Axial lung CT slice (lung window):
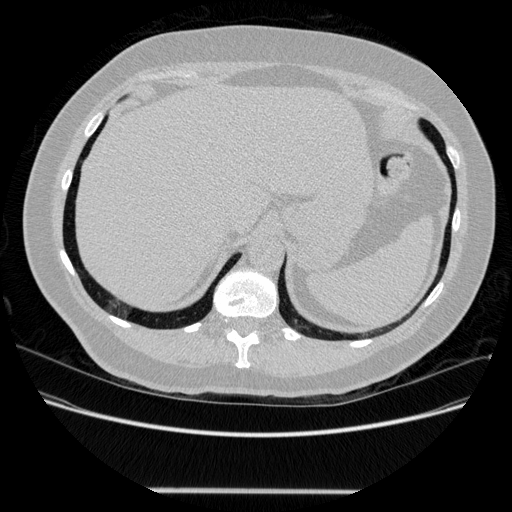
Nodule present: no